Field crop: maize
Growth stage: 2
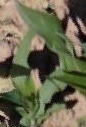
Species: maize